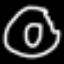
Label: donut